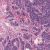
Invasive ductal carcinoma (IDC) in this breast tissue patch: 1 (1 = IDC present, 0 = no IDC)